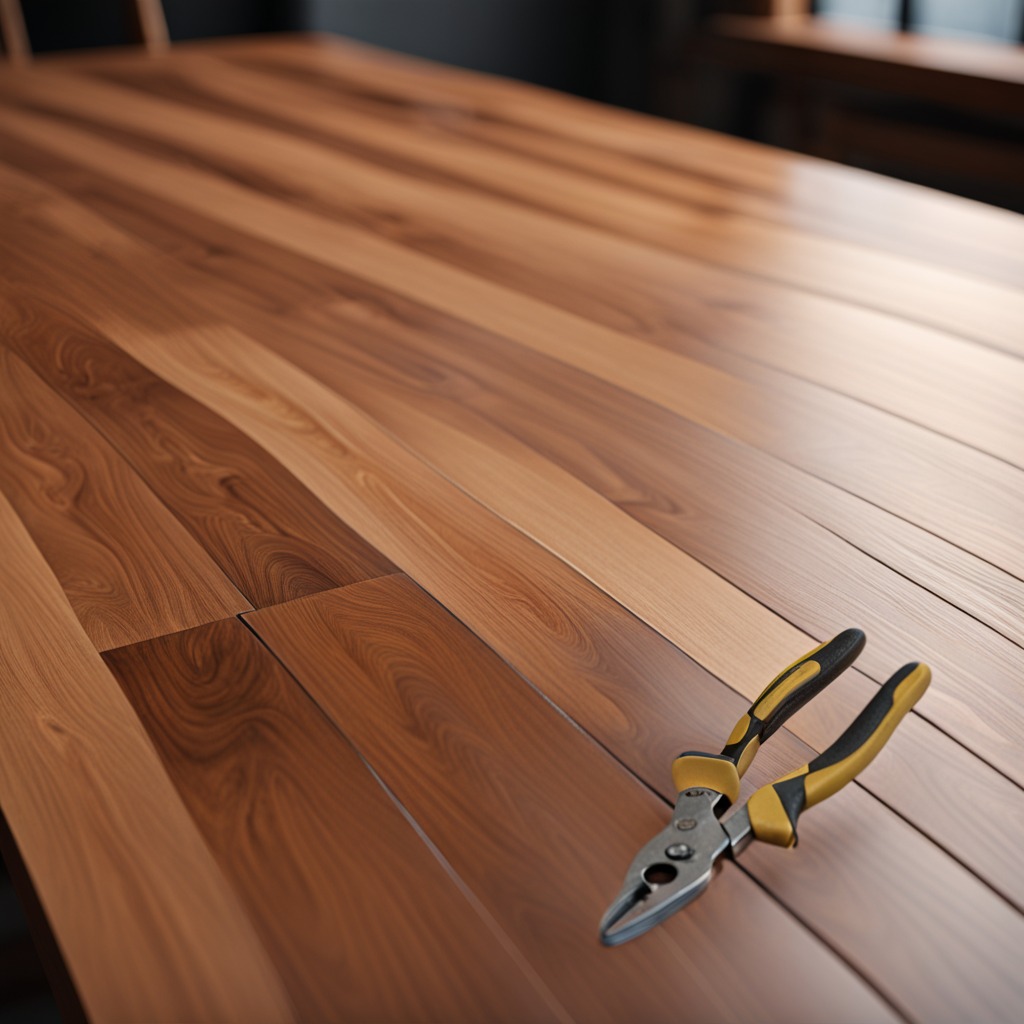
A plier is lying on the wooden table.